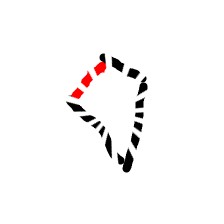
Shape: kite